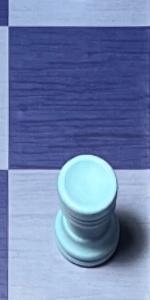
Label: Rook_White